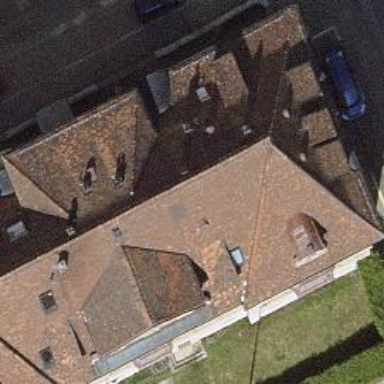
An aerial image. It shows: Apartments building with side-hipped roof shape.